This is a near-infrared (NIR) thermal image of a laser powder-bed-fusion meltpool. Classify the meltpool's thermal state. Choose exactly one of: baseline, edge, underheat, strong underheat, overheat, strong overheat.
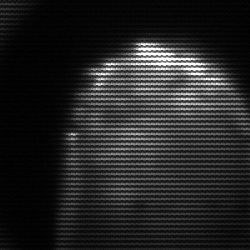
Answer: edge